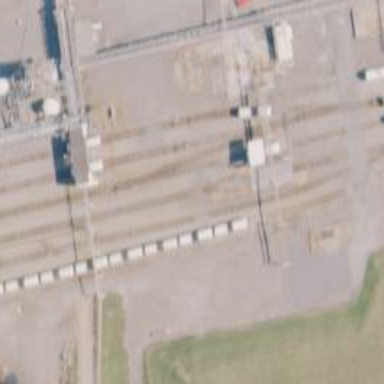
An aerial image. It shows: Wedge is used for the railway derail.